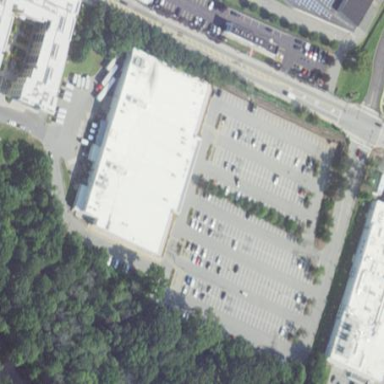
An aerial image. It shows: Retail area.